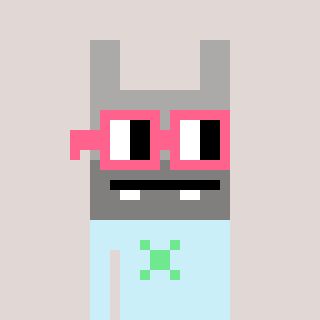
a pixel art character with square pink glasses, a rabbit-shaped head and a cold-colored body on a warm background